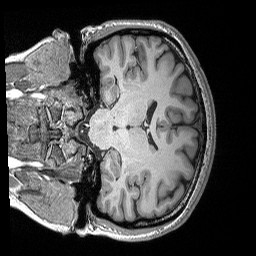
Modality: T1w
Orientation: coronal
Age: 28
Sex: female